Interaction volume radius: 5 \u00c5
Interaction volume height: 20 \u00c5
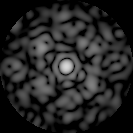
Disorder parameter: 0.6865